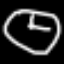
Label: clock